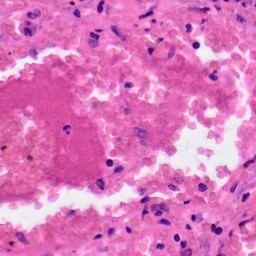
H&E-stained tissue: Colon